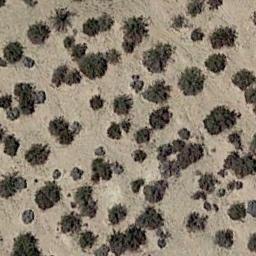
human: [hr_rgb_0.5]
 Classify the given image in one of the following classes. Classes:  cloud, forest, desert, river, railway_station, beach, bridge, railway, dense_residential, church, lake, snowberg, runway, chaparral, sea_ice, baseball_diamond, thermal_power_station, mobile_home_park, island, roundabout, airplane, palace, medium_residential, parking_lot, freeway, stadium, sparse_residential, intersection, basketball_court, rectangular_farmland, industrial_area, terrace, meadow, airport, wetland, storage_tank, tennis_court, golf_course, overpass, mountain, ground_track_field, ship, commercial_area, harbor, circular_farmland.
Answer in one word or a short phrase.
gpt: chaparral